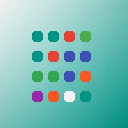
Screen state: on